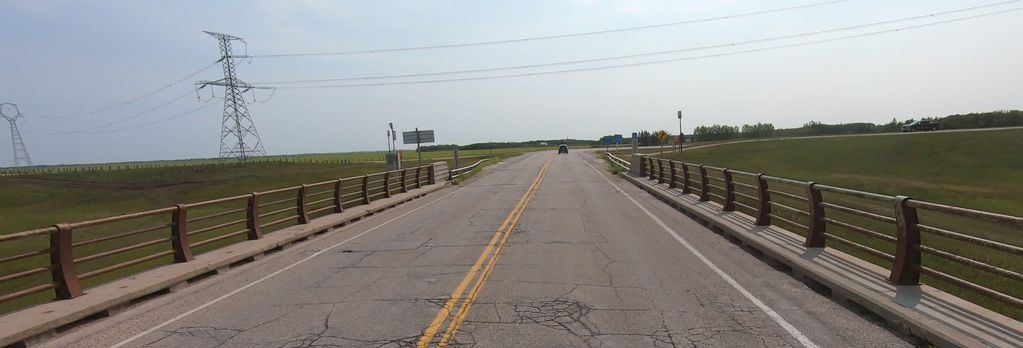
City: winnipeg